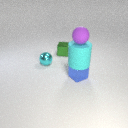
large cyan rubber cylinder below small purple rubber sphere